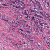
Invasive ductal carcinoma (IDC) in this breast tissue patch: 1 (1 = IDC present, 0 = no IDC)